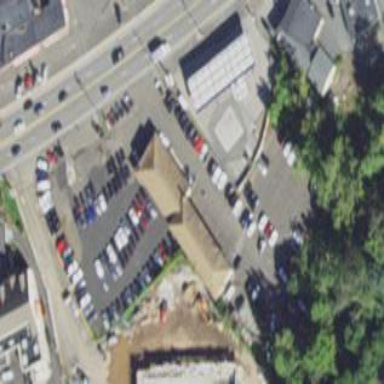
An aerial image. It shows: Commercial building.